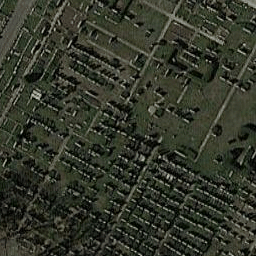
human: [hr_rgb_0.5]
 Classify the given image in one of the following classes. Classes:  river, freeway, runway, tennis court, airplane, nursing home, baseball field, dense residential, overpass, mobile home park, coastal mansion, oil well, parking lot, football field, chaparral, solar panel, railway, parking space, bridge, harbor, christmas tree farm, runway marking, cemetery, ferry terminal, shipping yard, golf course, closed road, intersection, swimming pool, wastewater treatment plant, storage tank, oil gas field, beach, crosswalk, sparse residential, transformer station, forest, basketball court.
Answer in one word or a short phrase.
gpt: cemetery